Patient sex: F
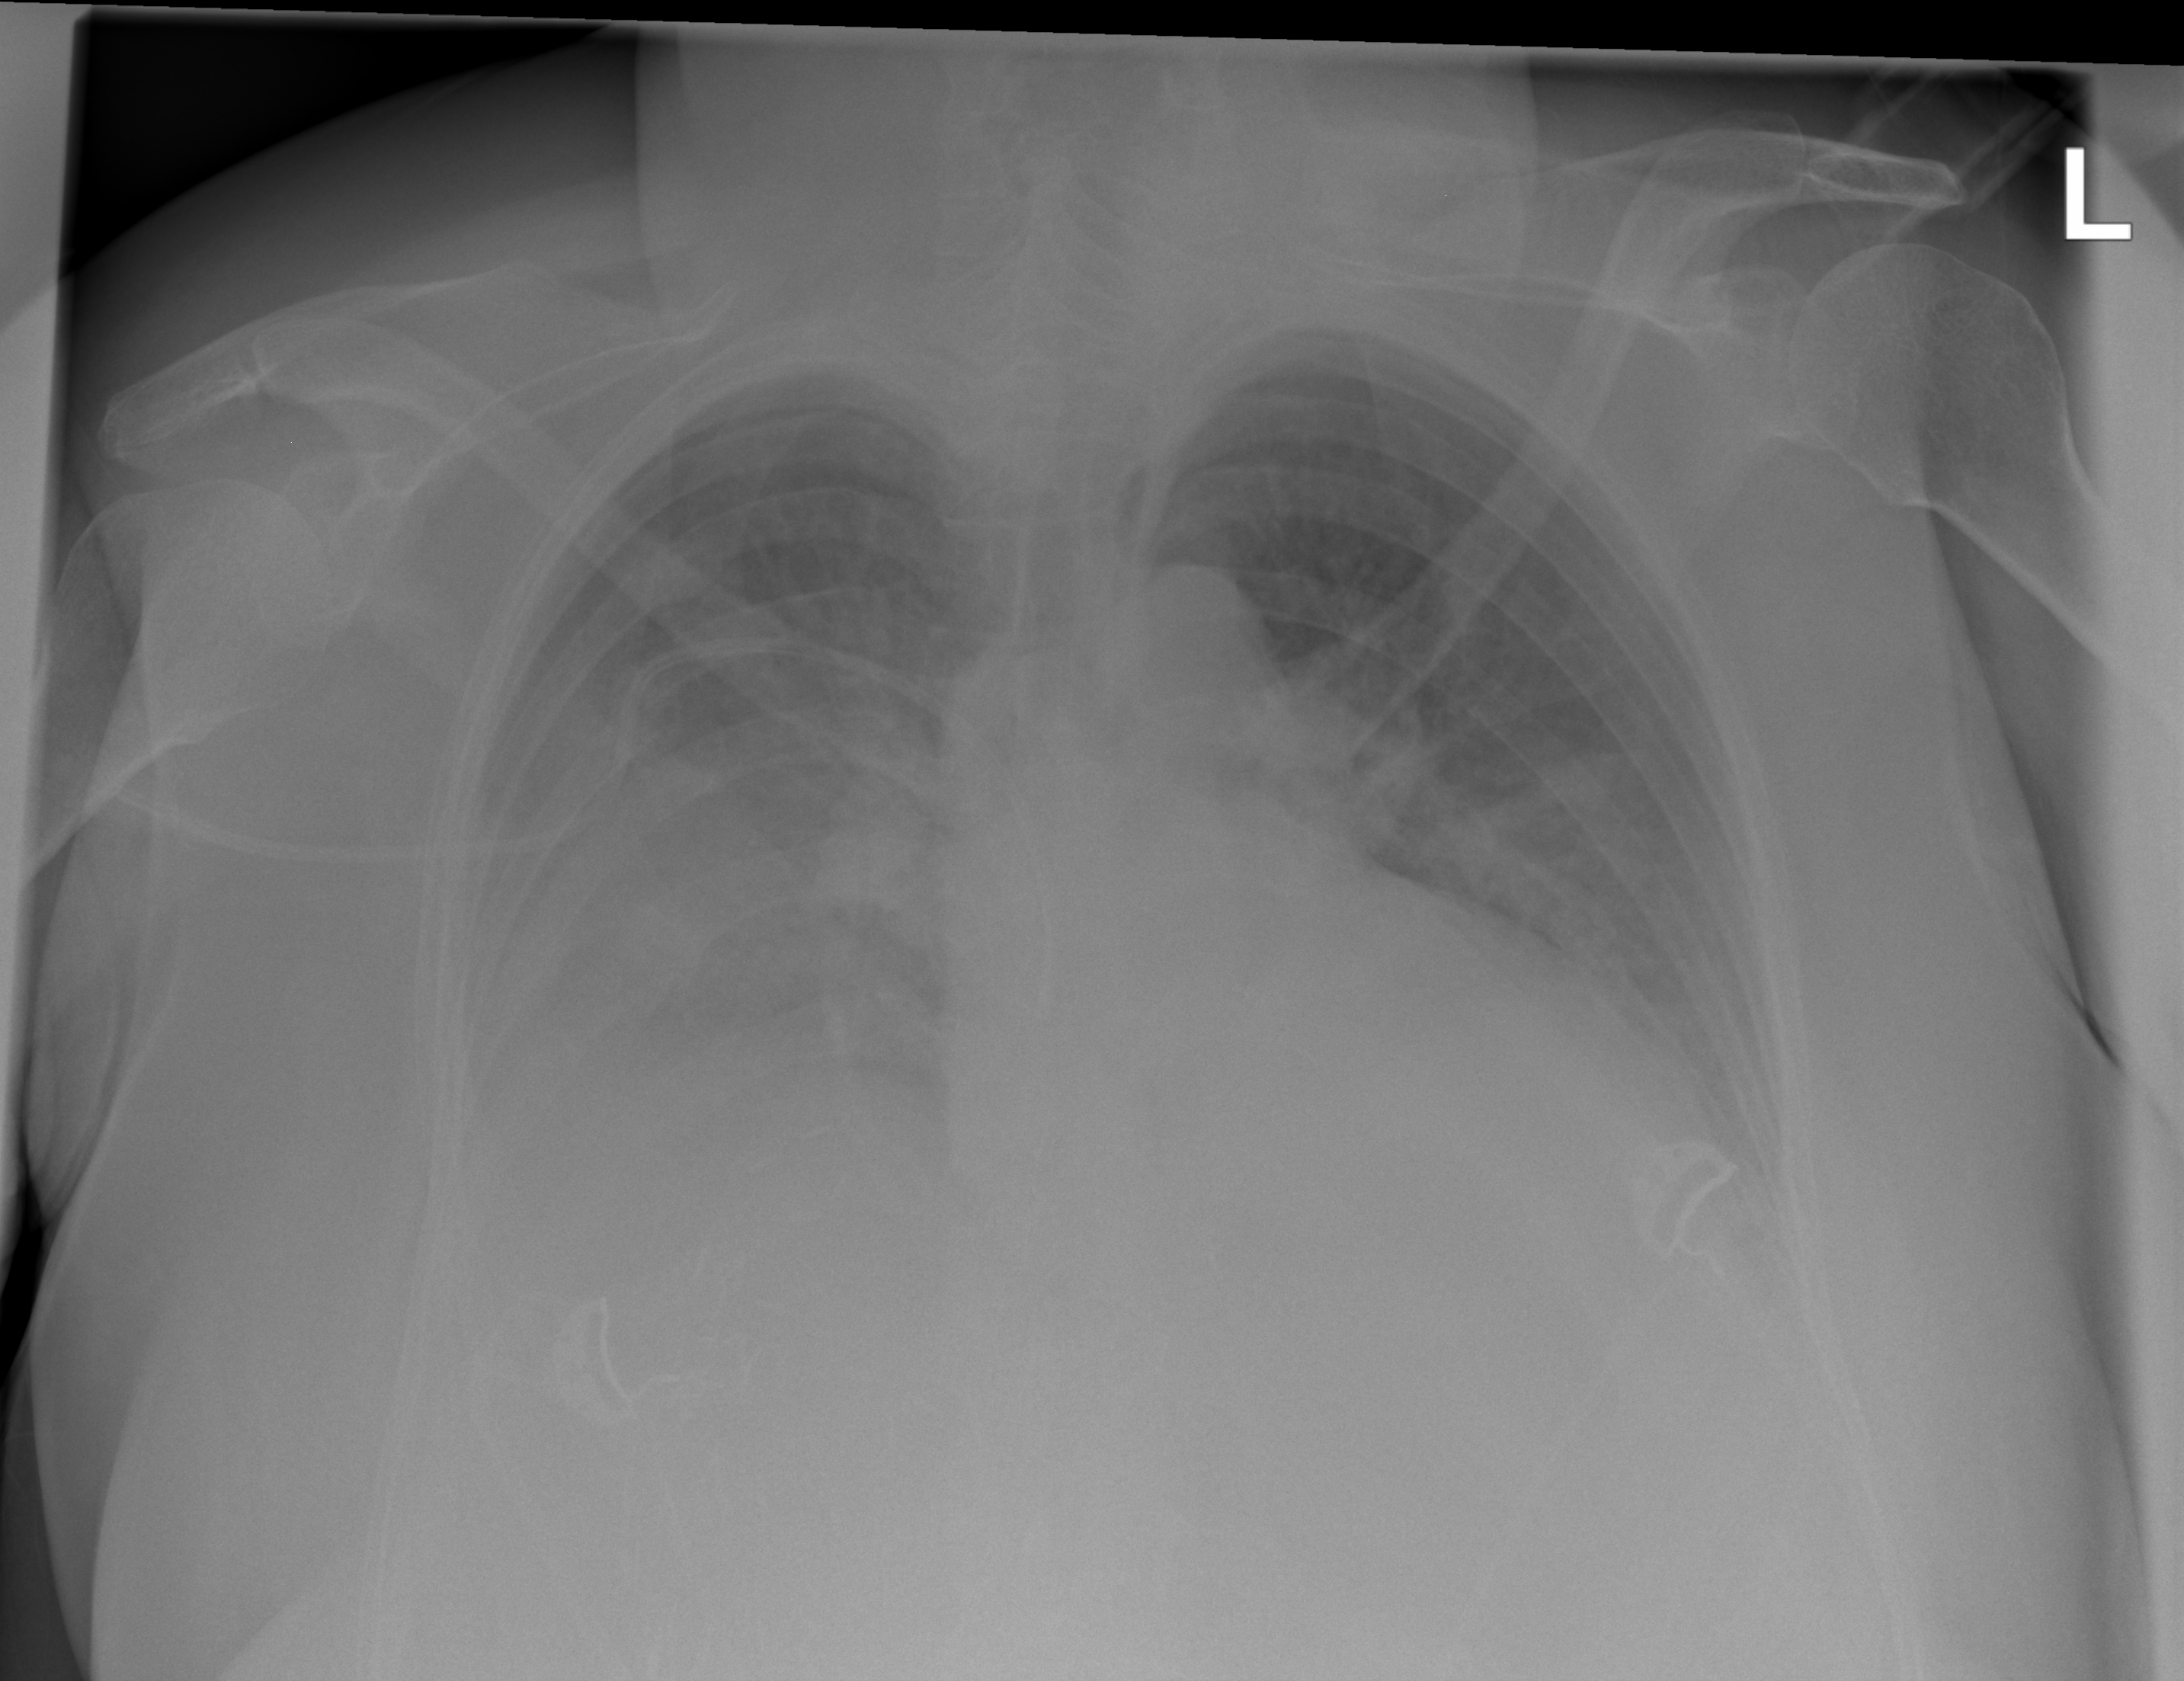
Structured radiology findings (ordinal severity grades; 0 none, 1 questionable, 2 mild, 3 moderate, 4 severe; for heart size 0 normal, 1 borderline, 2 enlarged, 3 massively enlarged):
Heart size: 2
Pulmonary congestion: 3
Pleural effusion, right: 3
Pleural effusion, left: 2
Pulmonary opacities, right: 1
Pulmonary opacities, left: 1
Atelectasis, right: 3
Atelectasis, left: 2